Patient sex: F
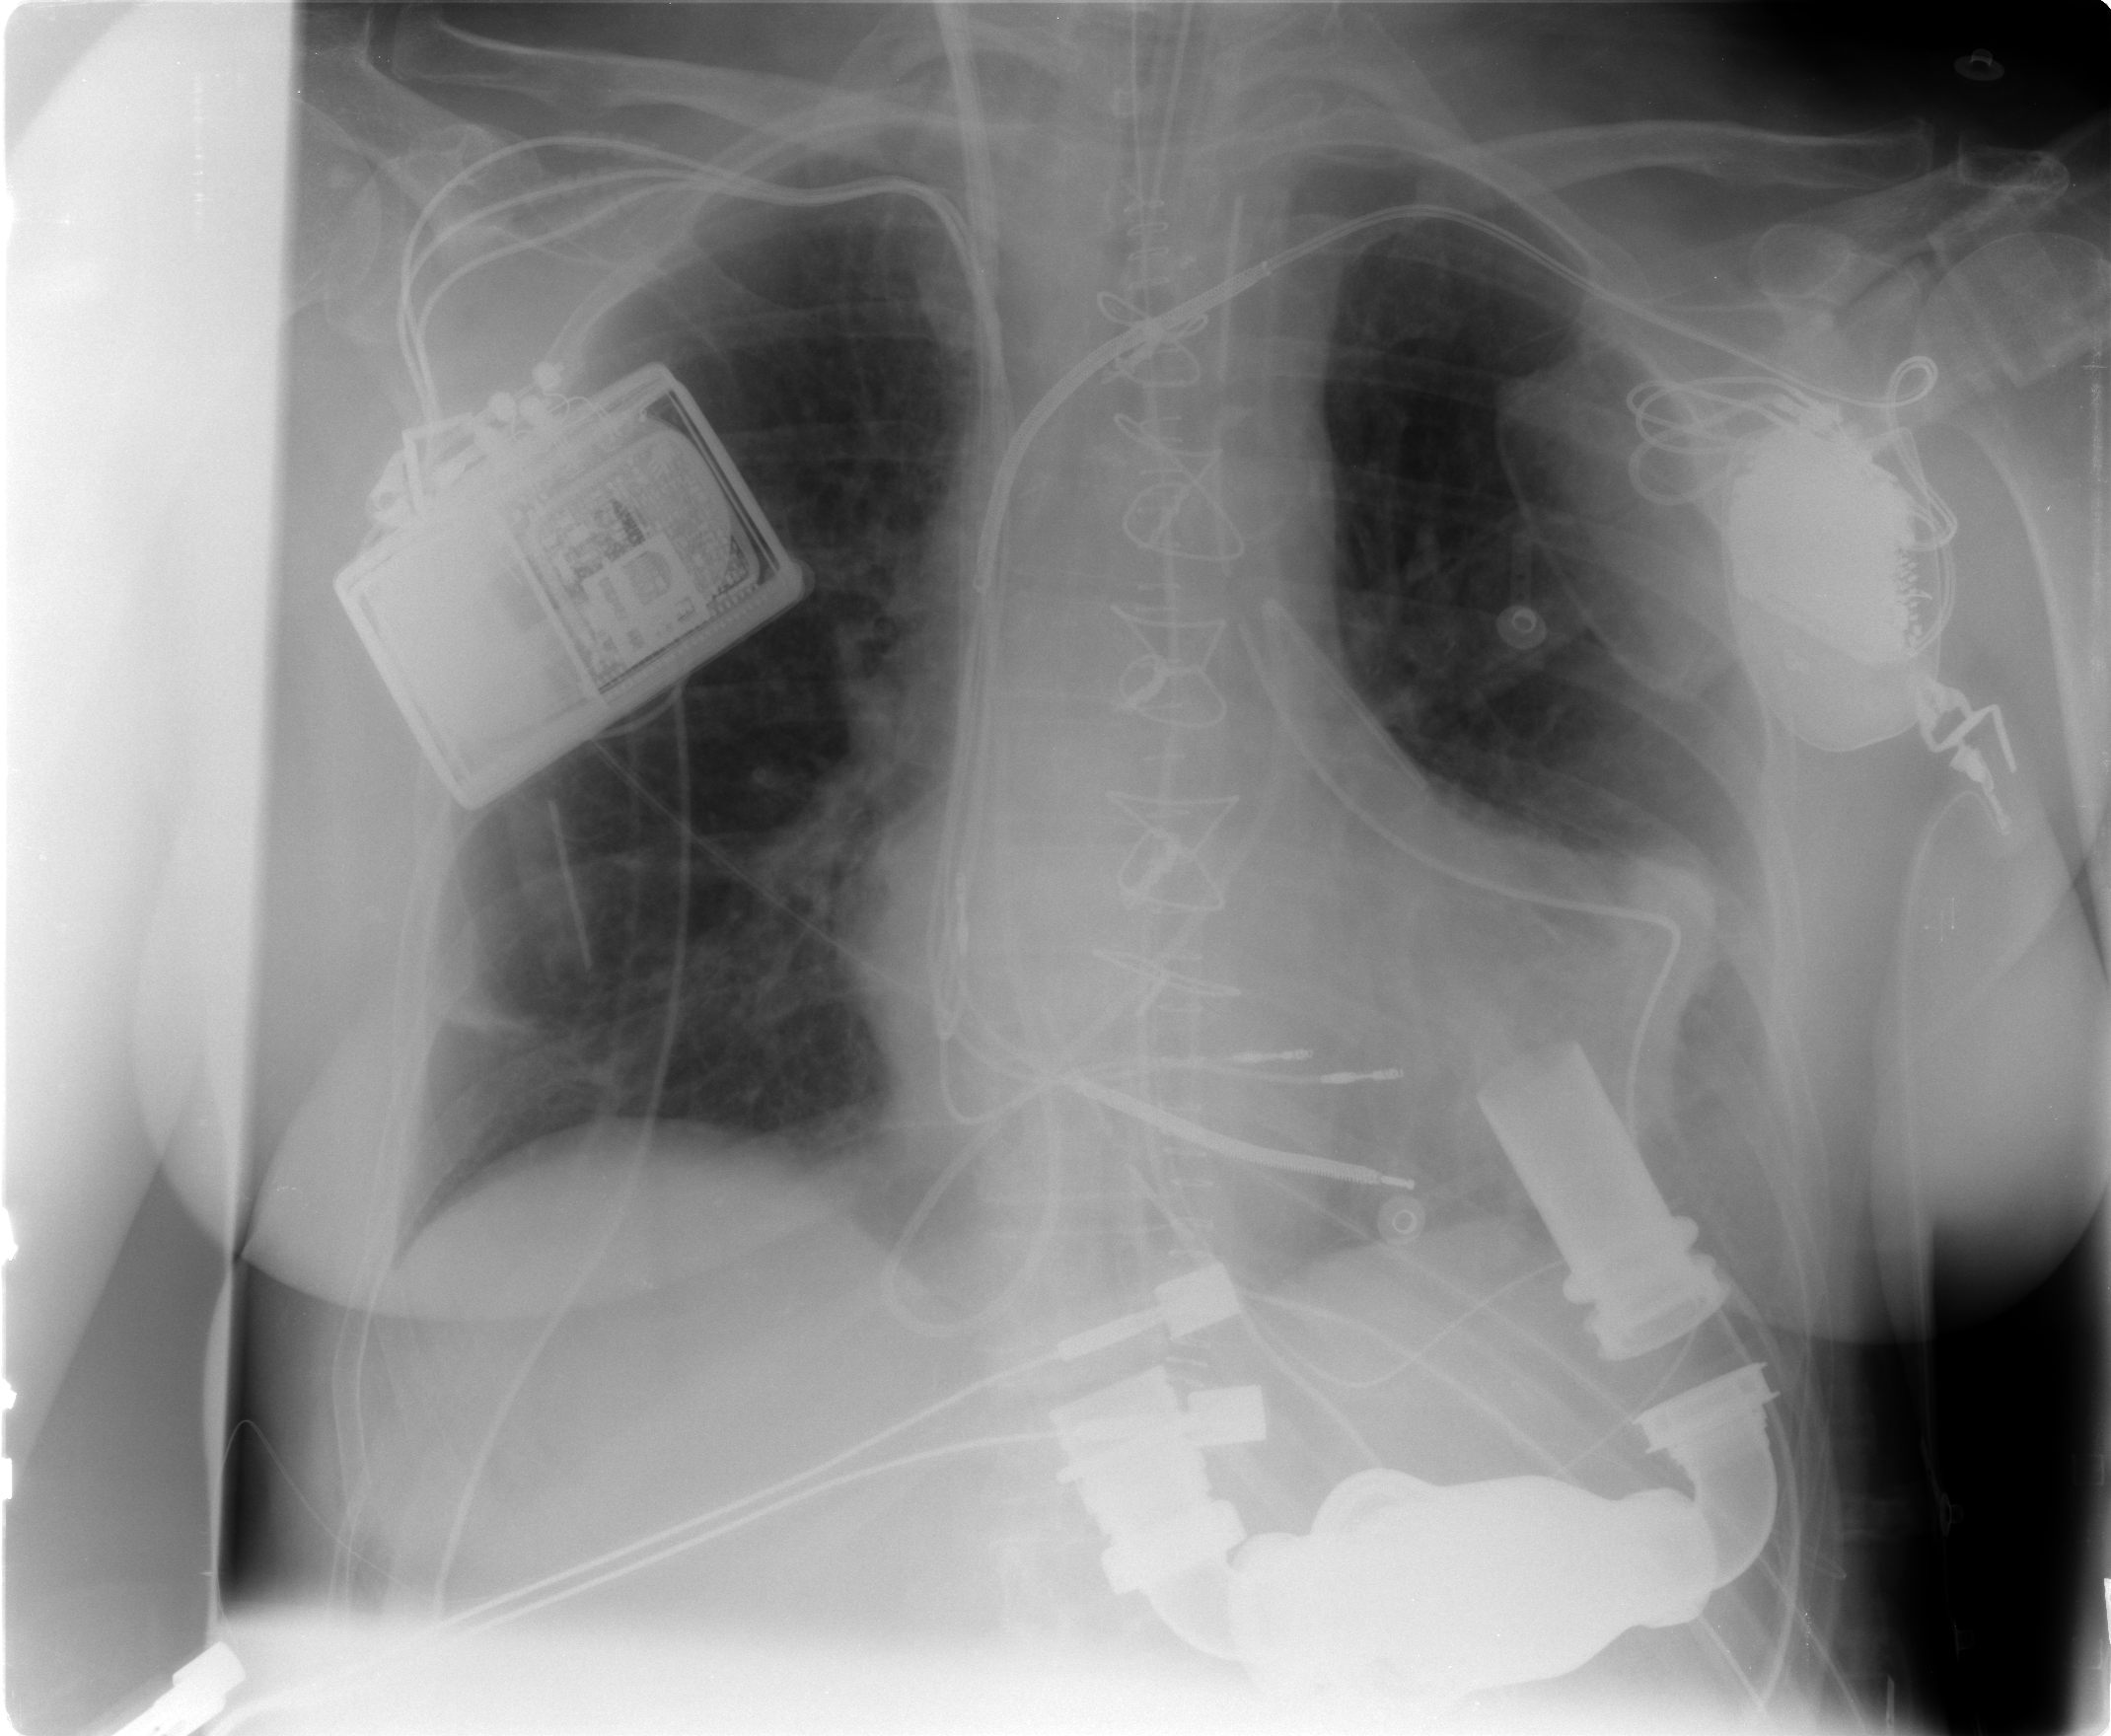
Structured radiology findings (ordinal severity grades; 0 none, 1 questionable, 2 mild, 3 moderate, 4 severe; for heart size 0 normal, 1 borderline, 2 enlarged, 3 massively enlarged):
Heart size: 2
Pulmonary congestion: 1
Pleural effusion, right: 0
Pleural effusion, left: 1
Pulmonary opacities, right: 0
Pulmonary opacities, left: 1
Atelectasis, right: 2
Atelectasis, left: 2